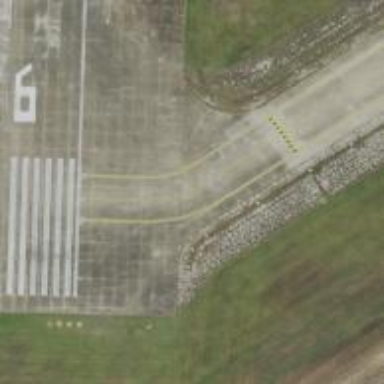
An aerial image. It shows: View of taxiway at the airport.